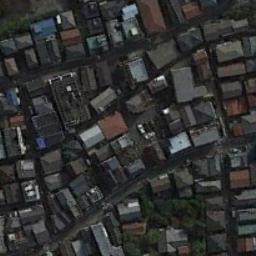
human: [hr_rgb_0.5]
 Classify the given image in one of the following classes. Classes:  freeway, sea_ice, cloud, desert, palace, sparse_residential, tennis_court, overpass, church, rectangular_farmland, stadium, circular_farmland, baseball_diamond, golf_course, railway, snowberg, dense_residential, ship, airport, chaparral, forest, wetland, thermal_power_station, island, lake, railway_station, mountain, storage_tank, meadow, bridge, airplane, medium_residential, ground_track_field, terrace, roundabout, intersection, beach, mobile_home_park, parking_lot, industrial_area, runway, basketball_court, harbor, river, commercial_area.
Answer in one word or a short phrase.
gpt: dense_residential